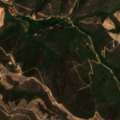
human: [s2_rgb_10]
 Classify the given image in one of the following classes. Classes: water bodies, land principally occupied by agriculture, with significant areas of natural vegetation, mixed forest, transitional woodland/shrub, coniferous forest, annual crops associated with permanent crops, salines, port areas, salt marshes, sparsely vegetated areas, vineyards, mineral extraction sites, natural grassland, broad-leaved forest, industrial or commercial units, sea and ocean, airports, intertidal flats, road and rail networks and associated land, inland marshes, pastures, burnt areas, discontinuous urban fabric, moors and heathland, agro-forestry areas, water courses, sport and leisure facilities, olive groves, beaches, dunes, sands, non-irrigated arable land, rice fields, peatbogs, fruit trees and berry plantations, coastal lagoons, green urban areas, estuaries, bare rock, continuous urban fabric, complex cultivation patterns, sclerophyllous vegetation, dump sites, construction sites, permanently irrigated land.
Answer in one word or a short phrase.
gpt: broad-leaved forest, sclerophyllous vegetation, transitional woodland/shrub